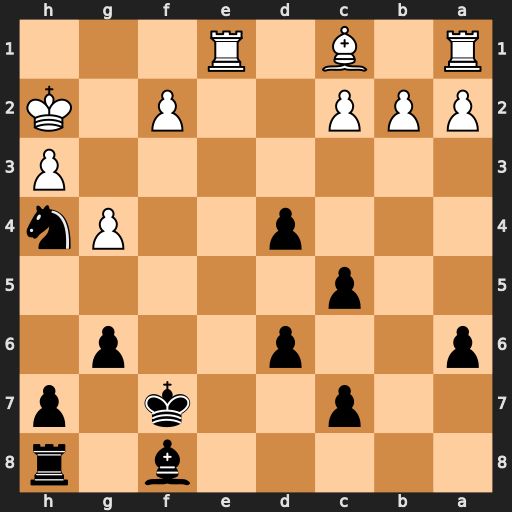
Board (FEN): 5b1r/2p2k1p/p2p2p1/2p5/3p2Pn/7P/PPP2P1K/R1B1R3
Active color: b
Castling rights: -
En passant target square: -
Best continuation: Nf3+ Kg3 Nxe1